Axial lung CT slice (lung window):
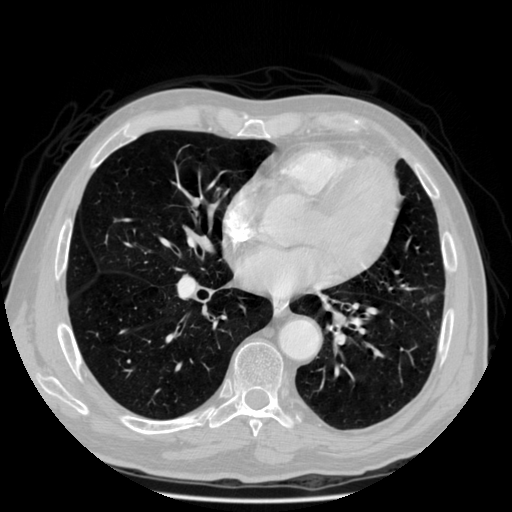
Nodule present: no